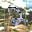
Label: 2